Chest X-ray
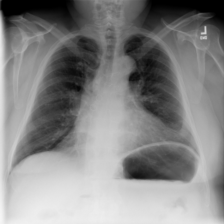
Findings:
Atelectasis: negative
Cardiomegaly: negative
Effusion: negative
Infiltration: negative
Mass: negative
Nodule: negative
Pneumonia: negative
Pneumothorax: negative
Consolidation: negative
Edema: negative
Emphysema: negative
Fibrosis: negative
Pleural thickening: negative
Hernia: negative